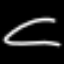
Label: squiggle